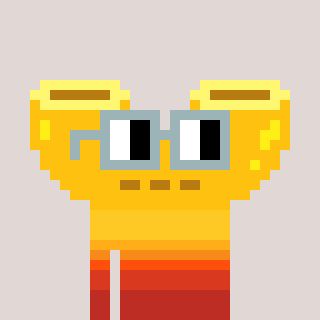
a pixel art character with square dark gray glasses, a macaroni-shaped head and a grayscale-colored body on a warm background